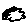
Label: cloud